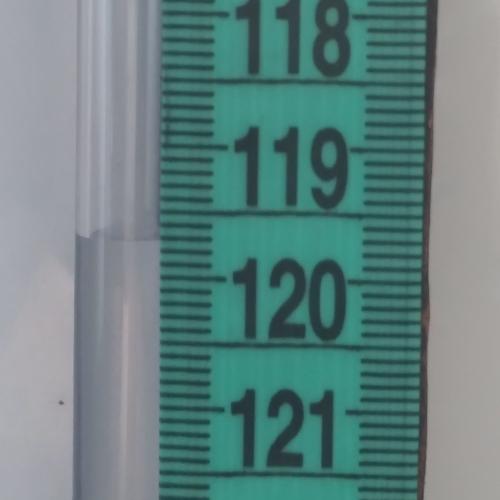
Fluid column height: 119.7 cm